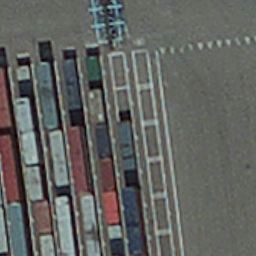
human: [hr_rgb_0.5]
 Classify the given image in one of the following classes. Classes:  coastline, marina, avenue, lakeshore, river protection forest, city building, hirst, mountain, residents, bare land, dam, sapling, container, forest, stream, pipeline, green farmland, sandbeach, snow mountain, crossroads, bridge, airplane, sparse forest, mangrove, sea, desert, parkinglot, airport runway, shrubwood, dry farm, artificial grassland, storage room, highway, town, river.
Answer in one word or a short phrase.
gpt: container